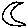
Label: moon